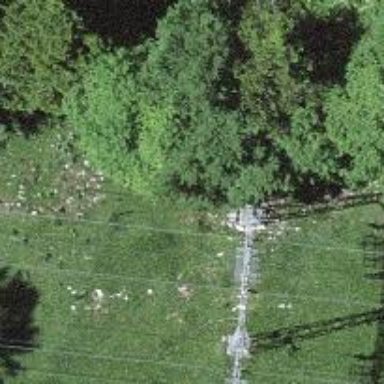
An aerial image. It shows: Pylon used for aerialway.